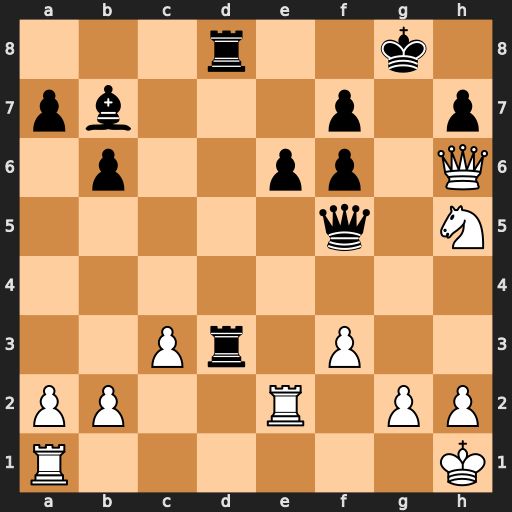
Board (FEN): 3r2k1/pb3p1p/1p2pp1Q/5q1N/8/2Pr1P2/PP2R1PP/R6K
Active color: w
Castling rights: -
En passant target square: -
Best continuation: Qg7#